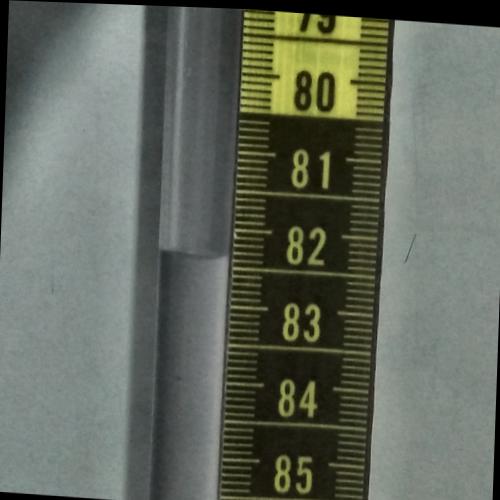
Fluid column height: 82.4 cm